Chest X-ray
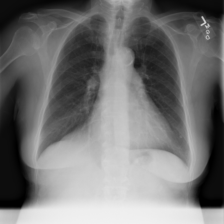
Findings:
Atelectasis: negative
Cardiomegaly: positive
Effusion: negative
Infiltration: negative
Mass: negative
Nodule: negative
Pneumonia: negative
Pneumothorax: negative
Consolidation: negative
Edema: negative
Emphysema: negative
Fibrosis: negative
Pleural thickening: negative
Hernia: negative